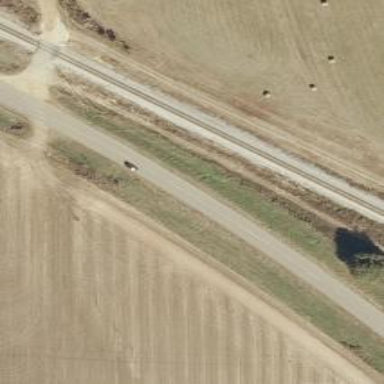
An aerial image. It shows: Unclassified road.